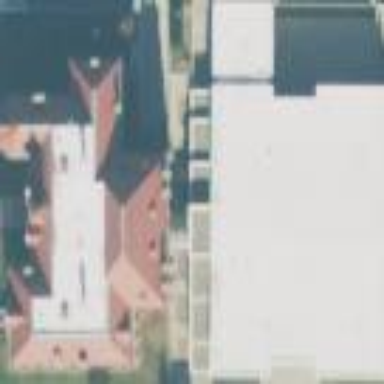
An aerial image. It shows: Building that serves as library.